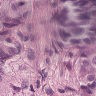
Metastatic tissue present: yes